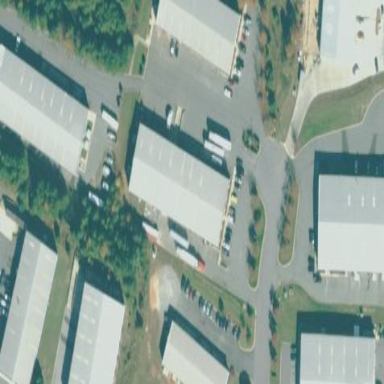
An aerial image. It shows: Commercial building.